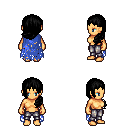
a pixel art fantasy rpg character, female body template, human, tanned skin, blue tattered cape, metal pants, black left-swept hairstyle, four views (front, back, left, right), 2x2 character sprite sheet, small pixel art, hard edges, no anti-aliasing